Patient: sex F, age 48
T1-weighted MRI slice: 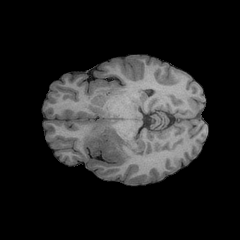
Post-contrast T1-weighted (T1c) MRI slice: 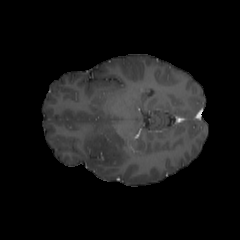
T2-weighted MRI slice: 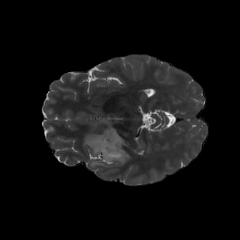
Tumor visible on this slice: yes
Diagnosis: Astrocytoma, IDH-mutant
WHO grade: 2